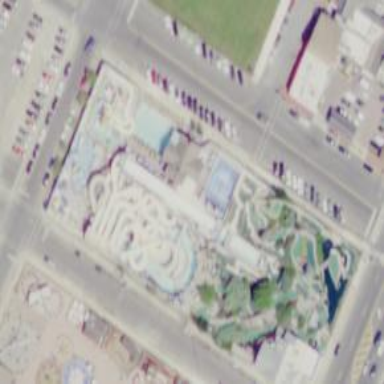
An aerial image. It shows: Water slide attraction.